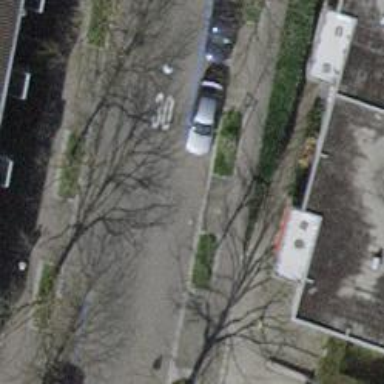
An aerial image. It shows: Parking lane.